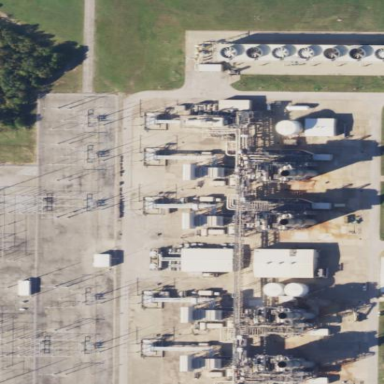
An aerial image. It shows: Power plant.